Question: I type the following T-SQL code into a sql query window:
'''
-- Get the SUSER_SID standalone
SELECT SUSER_SID('sql_someuser') AS SUSER_SID_OF_SQL_SOMEUSER
-- Get the SUSER_SID as part of a more complex query (should be the same, right?)
SELECT UserSid, UserId FROM User..UserSidToUserId
UNION ALL
SELECT SUSER_SID('sql_someuser'),12345
'''
Here is the result set I get:

The first two rows of the second result set come straight out of the 'UserSidToUserId' table. But that last row, the one with the 'UserId' of '12345' that is added by the second query of the 'UNION ALL', the one whose 'UserSid' is generated by the second call to 'SUSER_SID' with is different!
Just so that there is no confusion, here is the definition of the 'UserSidToUserId' table:
'''
CREATE TABLE dbo.UserSidToUserId
(
UserSid uniqueidentifier NOT NULL,
UserId int NOT NULL,
)
'''
How can two calls with the same user name to 'SUSER_SID' produce results that depend on the context in which 'SUSER_SID' is used, given that it is an absolute call that is context independent?
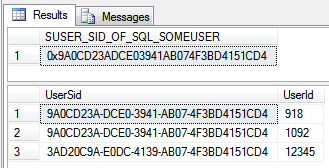
Answer: Your 'UNION' is converting the second to a string, presumably however you've defined 'User..UserSidToUserId.UserSid'. Notice different answers:
'''
SELECT SUSER_SID(), CONVERT(VARCHAR(64), SUSER_SID());
'''